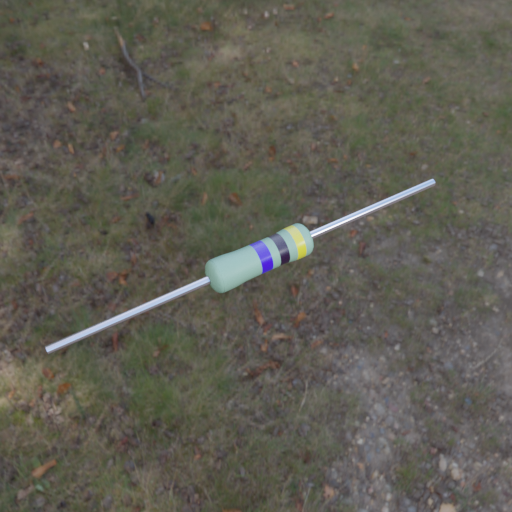
Resistor colour bands (in order): blue, black, yellow